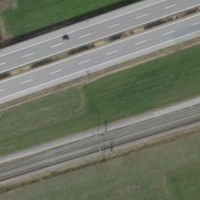
EUNIS habitat code: 57
Species observed at this site:
Milvus milvus